Question: As seen in the picture, we have a list of IP addresses (Please note that 128.3.* and 131.243.*) are inside our subnet. We prefer to do it in Perl, any other good ideas more than welcome in *nix environment.
The pictures is formatted as:
> Destination IP(sorted)- Dest_Port
- Source IP- Source_Port
space is used as a separator.
We were doing it manually but know we have huge files and want to automate this procedure.
> The problem is we need to get the
destination IP addresses (, not 128.3.* and 131.243.*) which are
communicated with at least 3 different
IP addresses (source) subnet
(128.3. * and 131.243.*) .

As an example 117.72.15.207 communicates (not subnet ip) with at least 3 source addresses are in our subnet (131.243.92.10, 131.243.92.117 and 131.243.92.191). Please note that it communicates with 131.243.92.117 more than one with different source port addresses so it will count only one source address in output. i put a star to specify the condition.
we need the list of IP pairs who mets this condition
'''
59.69.194.12 80 131.243.93.74 4492
59.79.35.247 80 131.243.94.<PHONE>
59.100.23.87 80 131.243.92.72 45577
*117.72.15.207 80 *131.243.92.10 451
*117.72.15.207 80 *131.243.92.117 21071
117.72.15.207 80 131.243.92.117 21072
117.72.15.207 80 131.243.92.117 21073
*117.72.15.207 80 *131.243.92.<PHONE>
'''
The output will be:
'''
117.72.15.207 80 131.243.92.10 451
117.72.15.207 80 131.243.92.117 21071
117.72.15.207 80 131.243.92.<PHONE>
'''
Thanks...
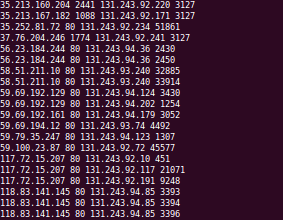
Answer: '''
#!/usr/bin/env perl
use strict;
my %ip_lookup;
while (<DATA>) {
my ($dest_ip, $dest_port, $source_ip, $source_port) = (split ('\s+', $_));
$ip_lookup{$dest_ip}{$source_ip} = $_ unless $ip_lookup{$dest_ip}{$source_ip};
}
for my $dest_ip (keys %ip_lookup) {
if (scalar(keys %{$ip_lookup{$dest_ip}}) >= 3) {
print $_ for sort values %{$ip_lookup{$dest_ip}};
}
}
__DATA__
9.69.194.12 80 131.243.93.74 4492
59.79.35.247 80 131.243.94.<PHONE>
59.100.23.87 80 131.243.92.72 45577
117.72.15.207 80 131.243.92.10 451
117.72.15.207 80 131.243.92.117 21071
117.72.15.207 80 131.243.92.117 21072
117.72.15.207 80 131.243.92.117 21073
117.72.15.207 80 131.243.92.<PHONE>
'''
There are a few ways to do this in perl but the sample I've posted above is simple to explain.
First it's reading each line of the file in (I'm using the DATA handle but it'll work same with file), then splitting the line to get the different ip, port combinations.
Then it populates a multi-level hash unless this destination - source ip combination has been seen before (The differing ports point you made).
Finally it sorts and loops through checking if 3 or source IP entries have been made for each destination IP printing out the line if this is true.
This results in the output:
'''
117.72.15.207 80 131.243.92.10 451
117.72.15.207 80 131.243.92.117 21071
117.72.15.207 80 131.243.92.<PHONE>
'''
which is what you required.